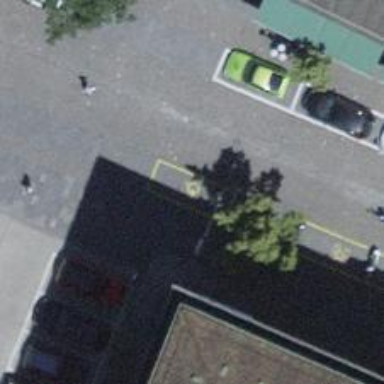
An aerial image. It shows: Designated parking space for disabled individuals.